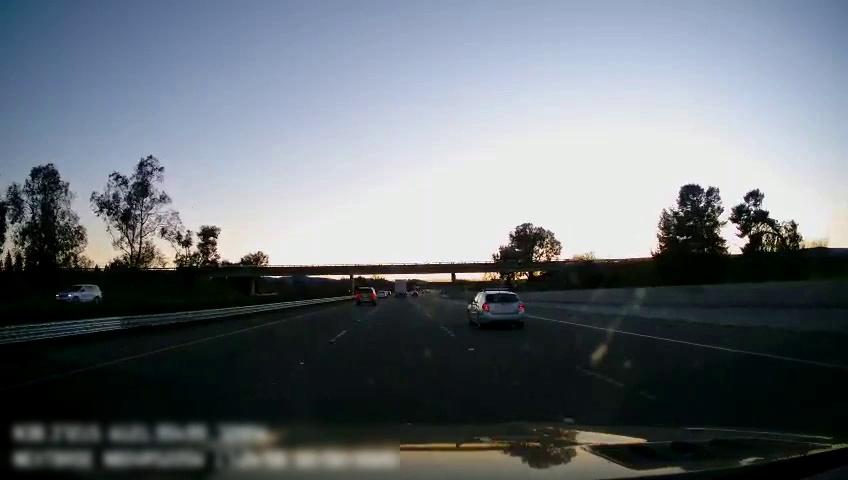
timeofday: Dusk/Dawn/Twilight
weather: Cloudy
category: Drivable Space
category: Vehicles | SUV
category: Vehicles | SUV
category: Vehicles | Truck
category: Vehicles | SUV
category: Lanes | Alternate Lane
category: Lanes | Current Lane
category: Lanes | Current Lane
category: Lanes | Alternate Lane